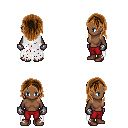
a pixel art fantasy rpg character, female body template, human, dark skin, white tattered cape, red pants, brown long hairstyle, metal gloves, brown shoes, four views (front, back, left, right), 2x2 character sprite sheet, small pixel art, hard edges, no anti-aliasing